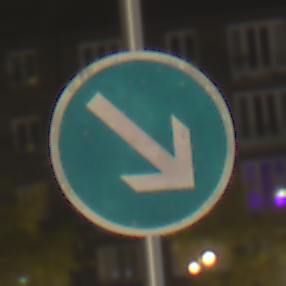
Verkehrszeichen: VorgeschriebeneVorbeifahrtRechts
Umgebung: Outdoor, Urban
Tageszeit: Night
Wetter: Clear
Licht: Artificial
Jahreszeit: NotSpecified
Kontrast: HighContrast